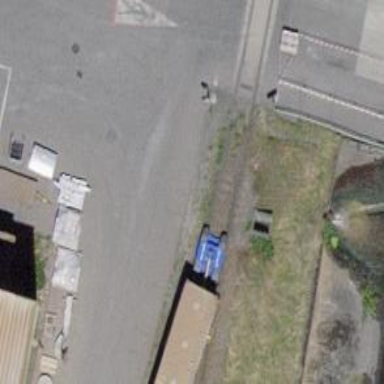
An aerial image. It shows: Railway switch.